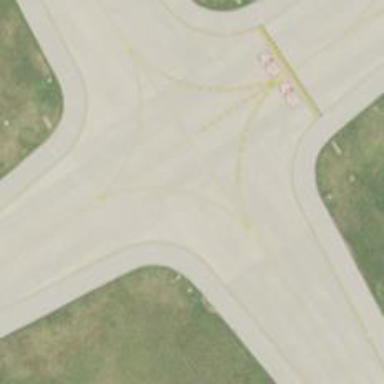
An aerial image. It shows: View of taxiway at the airport.